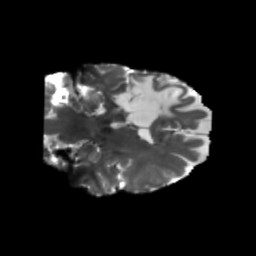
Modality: T2w
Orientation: coronal
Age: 46
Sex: female
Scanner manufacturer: siemens
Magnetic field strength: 3 T
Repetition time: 5.25 s
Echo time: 0.08 s